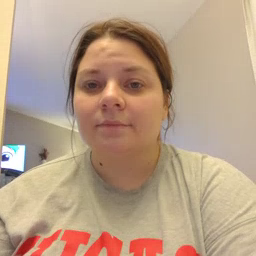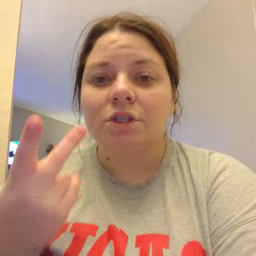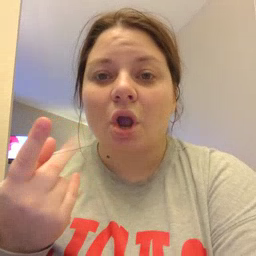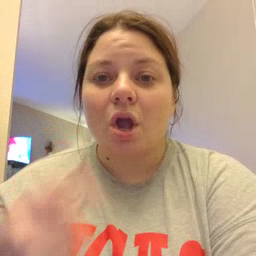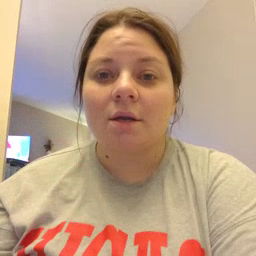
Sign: dog